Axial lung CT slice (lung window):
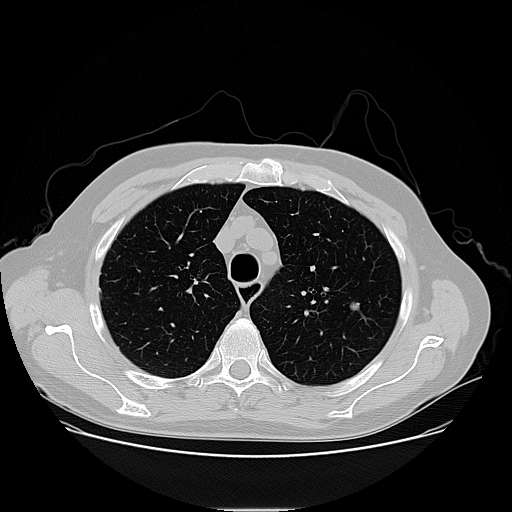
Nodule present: yes
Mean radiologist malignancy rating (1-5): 4